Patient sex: F
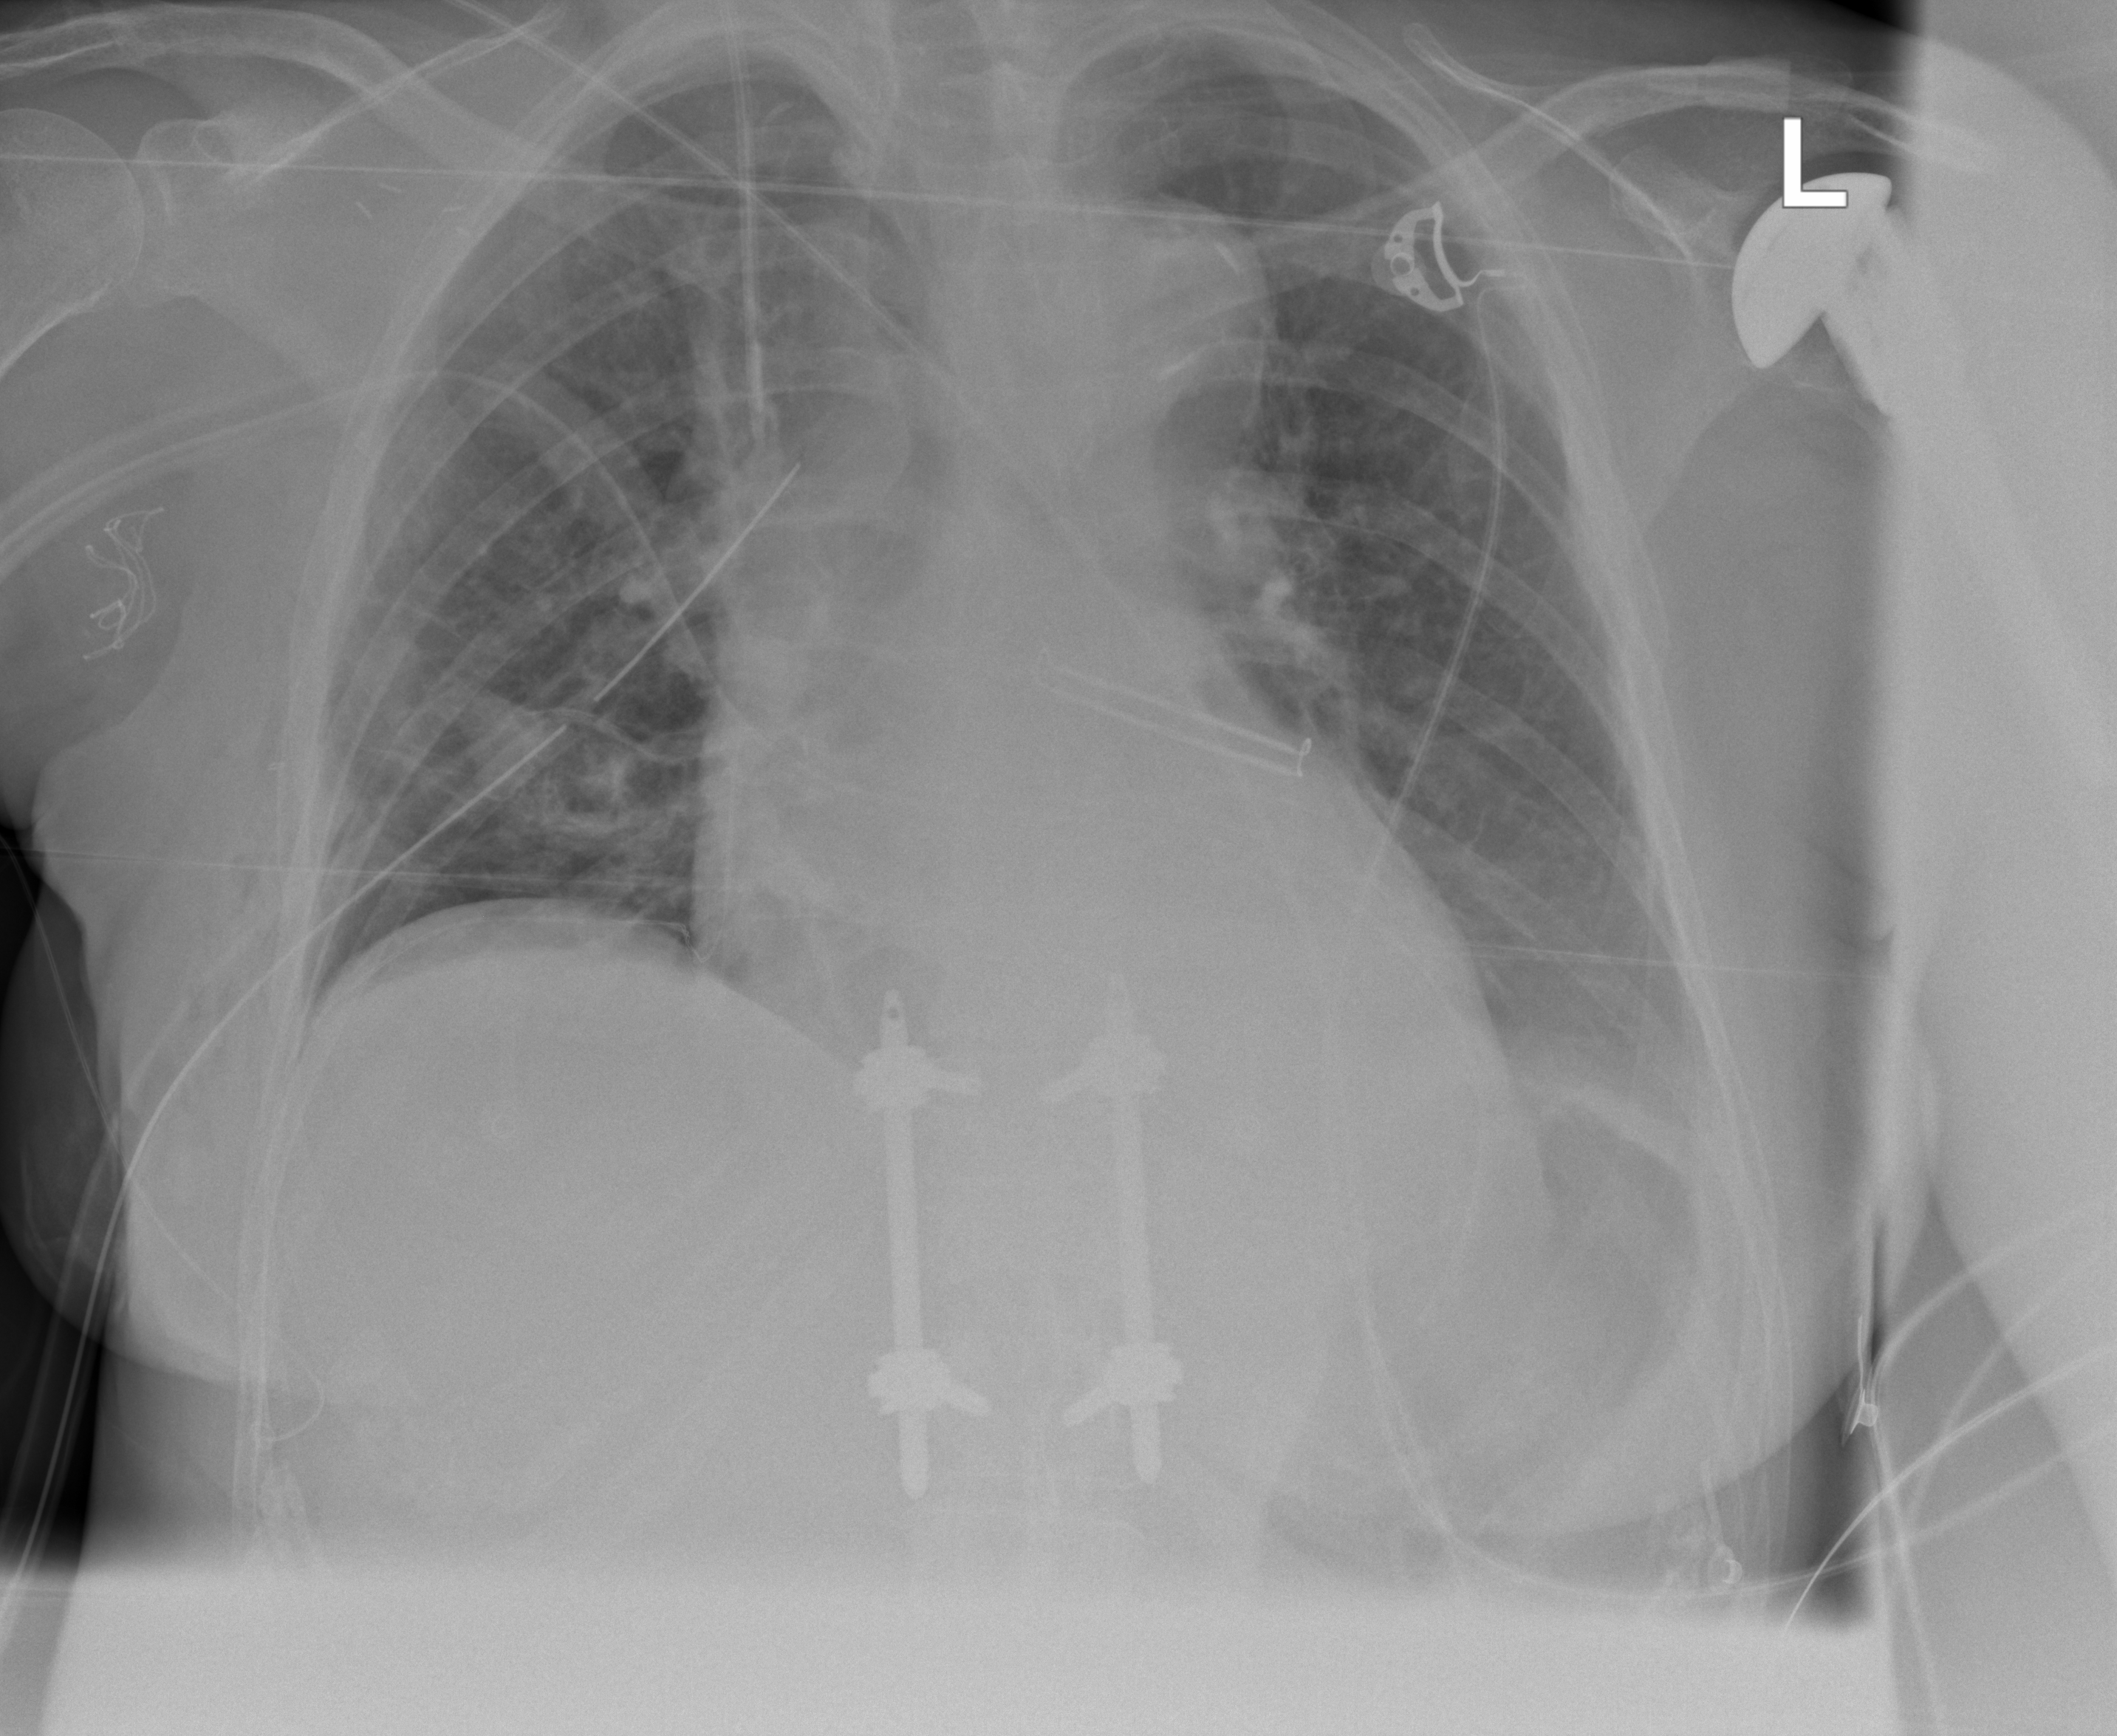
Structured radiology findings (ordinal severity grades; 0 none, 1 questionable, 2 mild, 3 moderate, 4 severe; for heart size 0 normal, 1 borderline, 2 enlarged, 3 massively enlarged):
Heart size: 2
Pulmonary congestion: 2
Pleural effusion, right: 0
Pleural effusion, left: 2
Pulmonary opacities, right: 2
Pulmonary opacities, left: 0
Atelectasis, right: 2
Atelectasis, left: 2